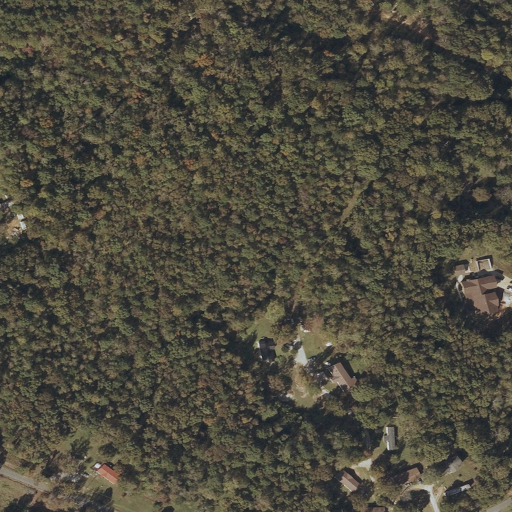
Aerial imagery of mountain in Alabama named Tanyard Hill containing deciduous forest, open development, low intensity development, mixed forest, and pasture